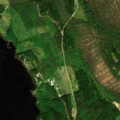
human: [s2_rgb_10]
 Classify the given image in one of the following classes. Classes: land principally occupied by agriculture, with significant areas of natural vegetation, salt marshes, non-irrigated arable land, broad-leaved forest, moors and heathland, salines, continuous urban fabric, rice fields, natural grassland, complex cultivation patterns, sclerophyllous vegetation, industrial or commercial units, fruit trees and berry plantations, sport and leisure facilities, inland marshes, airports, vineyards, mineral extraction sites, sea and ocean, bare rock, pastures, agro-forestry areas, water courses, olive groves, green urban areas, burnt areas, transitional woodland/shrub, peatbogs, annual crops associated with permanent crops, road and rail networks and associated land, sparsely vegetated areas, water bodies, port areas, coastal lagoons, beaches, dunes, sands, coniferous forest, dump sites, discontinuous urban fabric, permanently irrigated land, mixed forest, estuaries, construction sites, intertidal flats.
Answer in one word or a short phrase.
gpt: coniferous forest, mixed forest, transitional woodland/shrub, water bodies